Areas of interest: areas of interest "Sage Electronics Market (North City Store)"
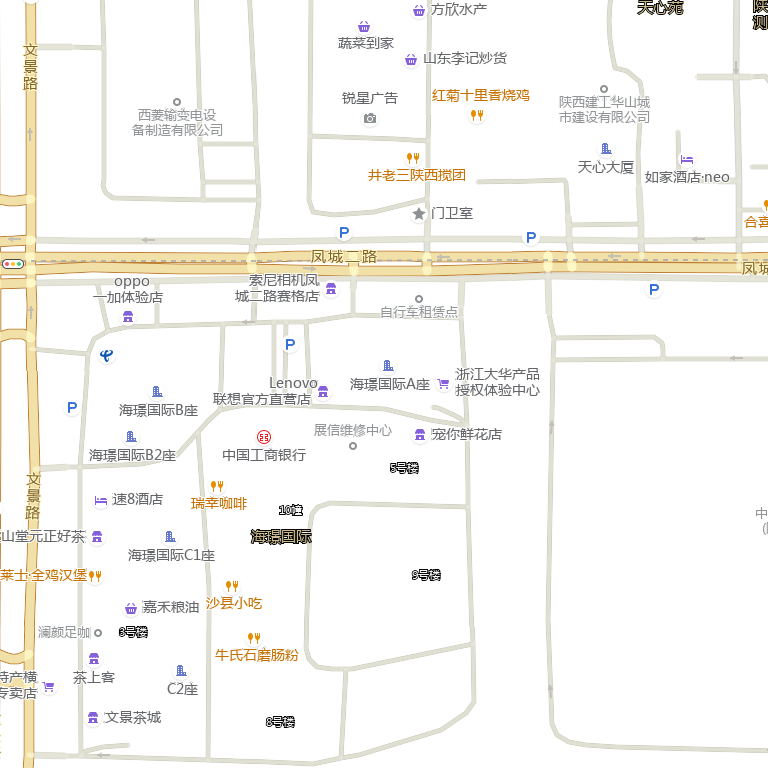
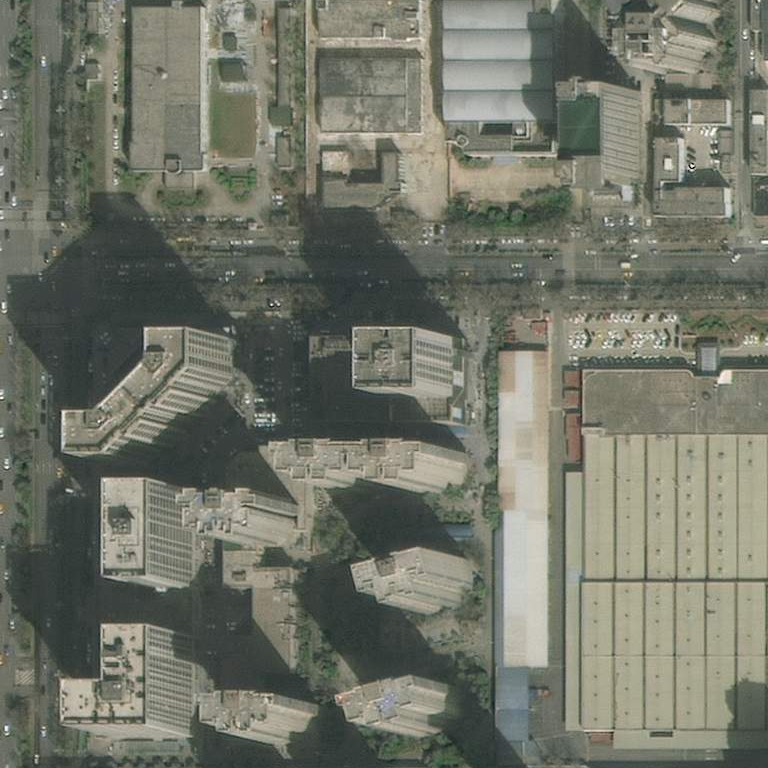